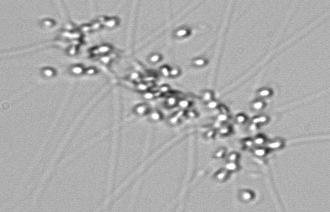
Label: Chaetoceros_didymus_TAG_external_flagellate